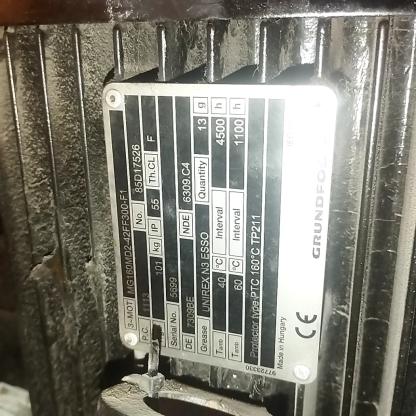
Klasa: tabliczka-znamionowa